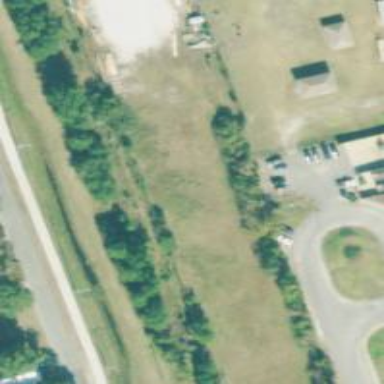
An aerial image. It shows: Abandoned railway.